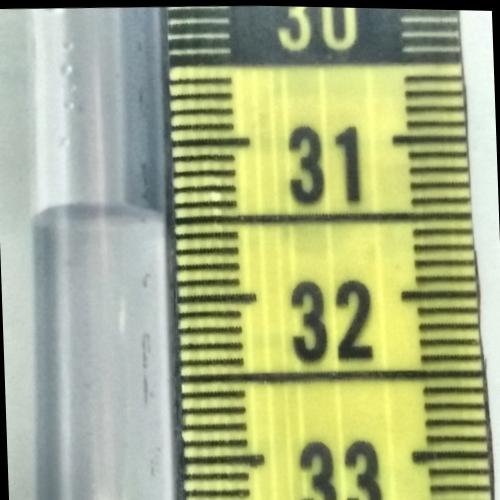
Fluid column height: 31.5 cm